Field crop: maize
Growth stage: 2
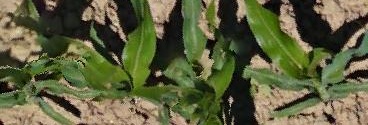
Species: maize